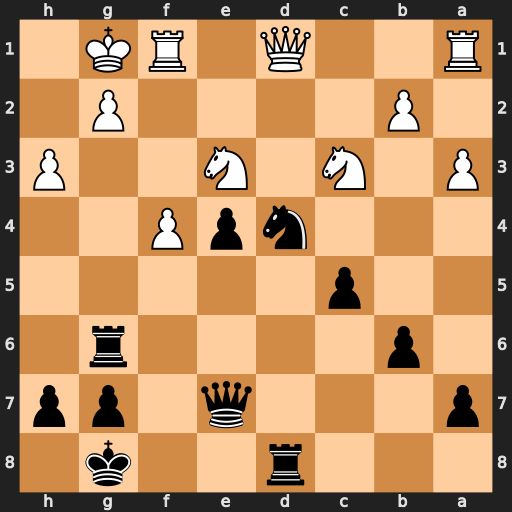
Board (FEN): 3r2k1/p3q1pp/1p4r1/2p5/3npP2/P1N1N2P/1P4P1/R2Q1RK1
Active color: b
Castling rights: -
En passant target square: -
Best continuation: Nf3+ Kh1 Rxd1